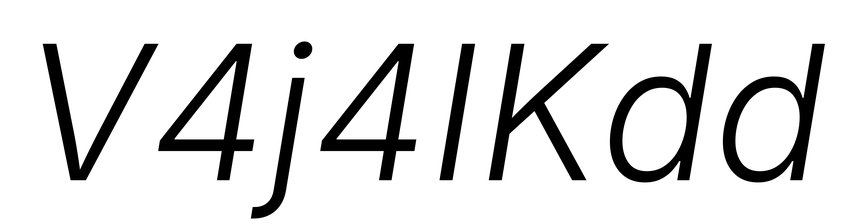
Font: Inter-Italic_Light_Italic